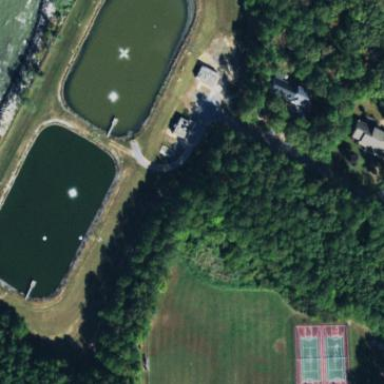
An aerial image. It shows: View of wastewater plant.